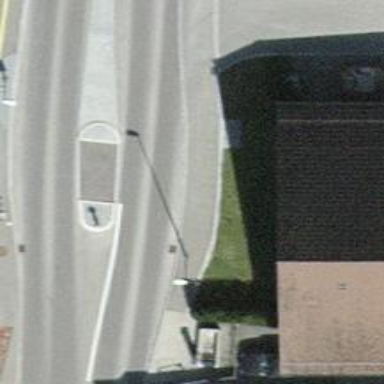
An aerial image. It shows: Sidewalk along the footway.